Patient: sex M, age 36
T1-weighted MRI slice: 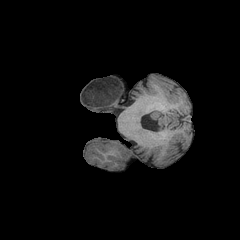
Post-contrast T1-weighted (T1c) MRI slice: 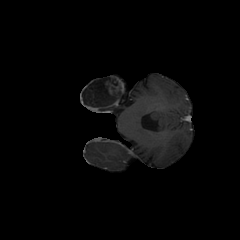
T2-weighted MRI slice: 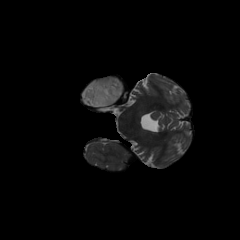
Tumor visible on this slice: yes
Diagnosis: Astrocytoma, IDH-mutant
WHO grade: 4